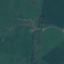
Land use / land cover class: Pasture